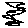
Label: zigzag